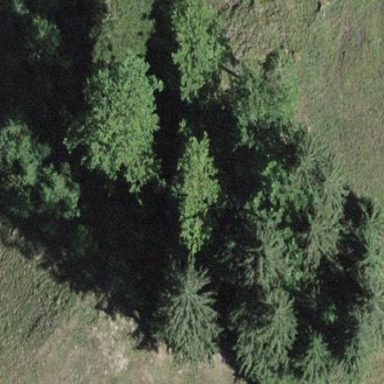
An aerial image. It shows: Forest area.